Field crop: maize
Growth stage: 2
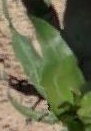
Species: maize